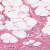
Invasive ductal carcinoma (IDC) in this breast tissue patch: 0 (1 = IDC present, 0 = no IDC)